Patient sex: M
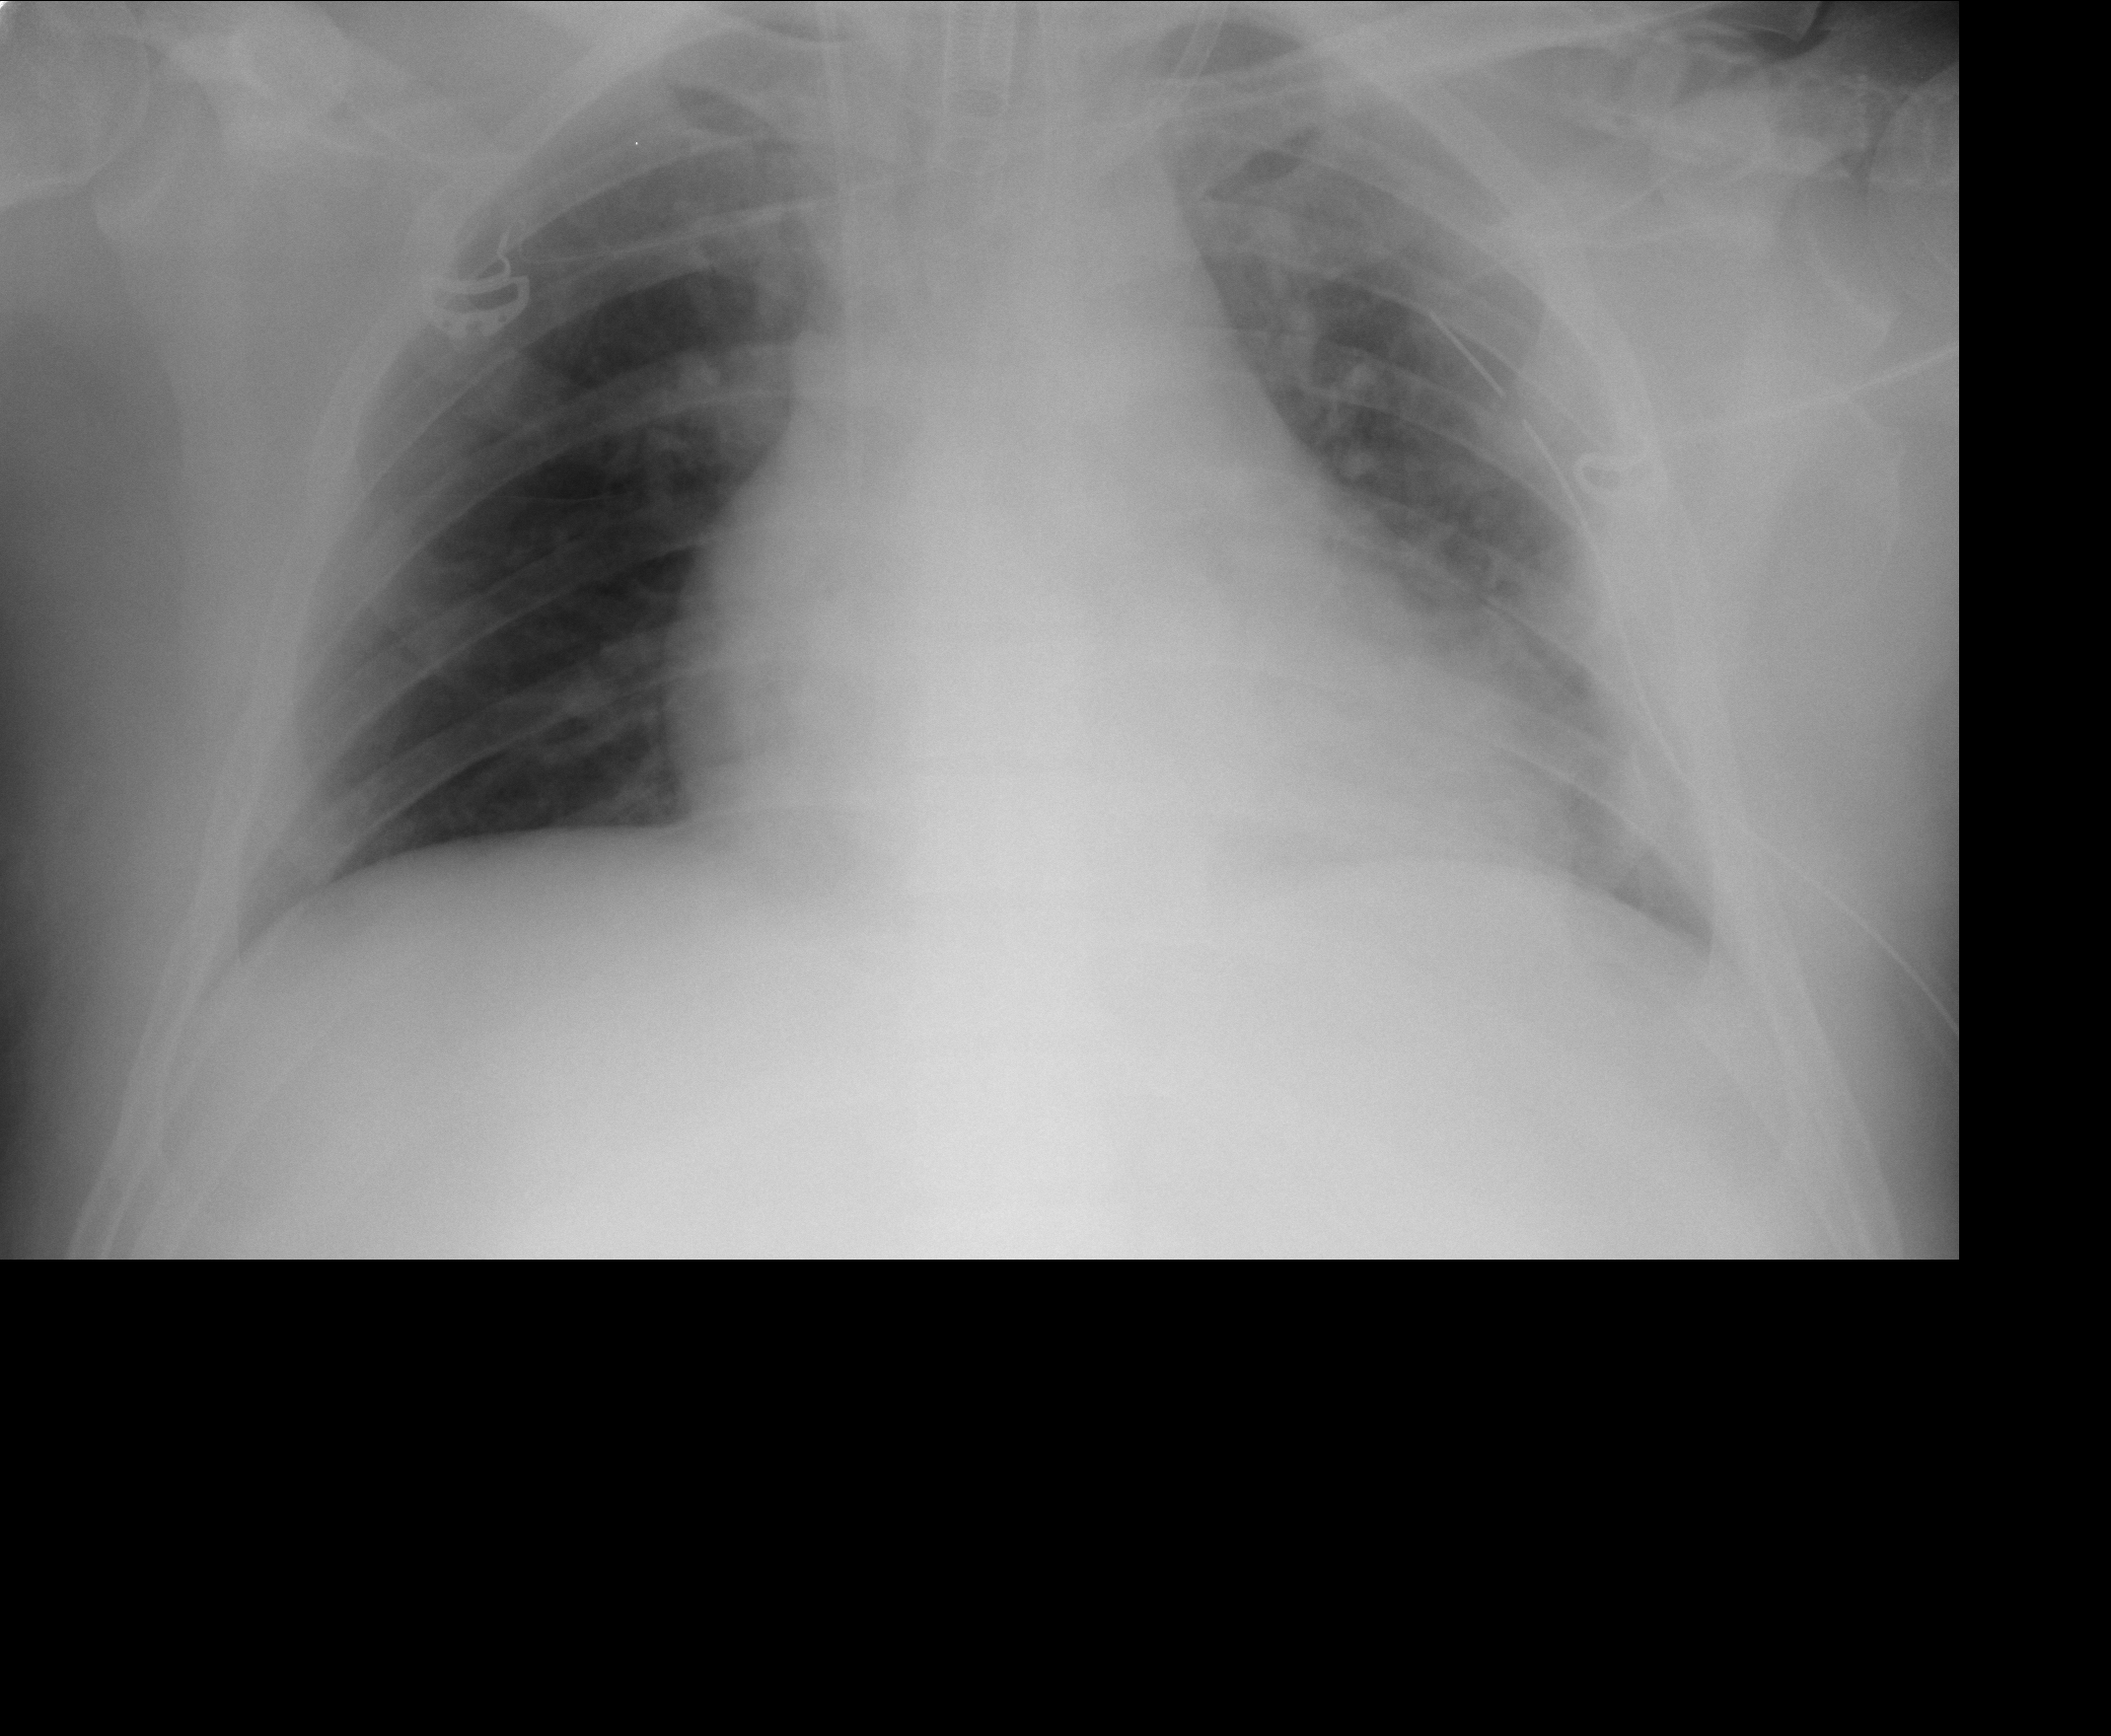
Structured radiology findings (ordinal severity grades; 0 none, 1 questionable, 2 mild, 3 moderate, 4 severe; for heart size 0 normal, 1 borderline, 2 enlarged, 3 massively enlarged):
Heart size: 2
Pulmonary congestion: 0
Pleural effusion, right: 0
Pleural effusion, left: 0
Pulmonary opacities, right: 0
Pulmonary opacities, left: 0
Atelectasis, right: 2
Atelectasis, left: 2